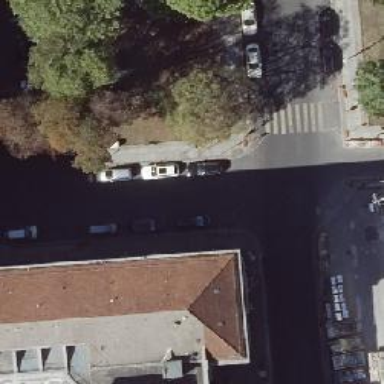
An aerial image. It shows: Unmarked crossing on footway.